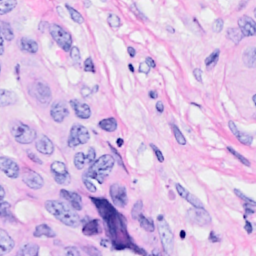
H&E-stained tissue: Breast